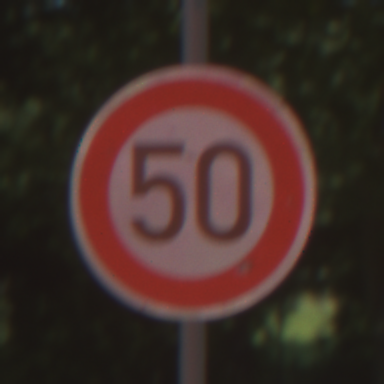
Verkehrszeichen: Geschwindigkeit50
Umgebung: Outdoor, RoadRail
Tageszeit: Midday
Wetter: Clear
Licht: Natural
Jahreszeit: NotSpecified
Kontrast: HighContrast